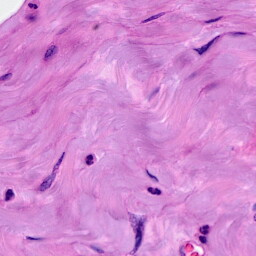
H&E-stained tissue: Breast